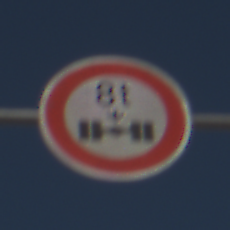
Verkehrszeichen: TatsaechlicheAchslast
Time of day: Midday
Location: Outdoor (Nature)
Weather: Clear
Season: Summer
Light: Natural